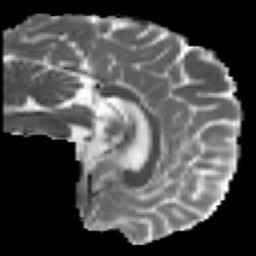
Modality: MD
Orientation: sagittal
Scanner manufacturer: ge
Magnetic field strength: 3 T
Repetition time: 7.98 s
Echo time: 0.0701 s